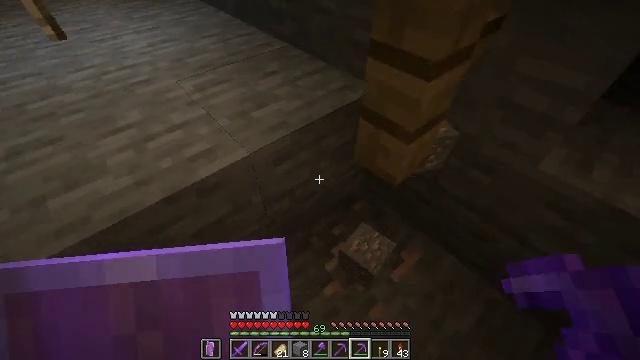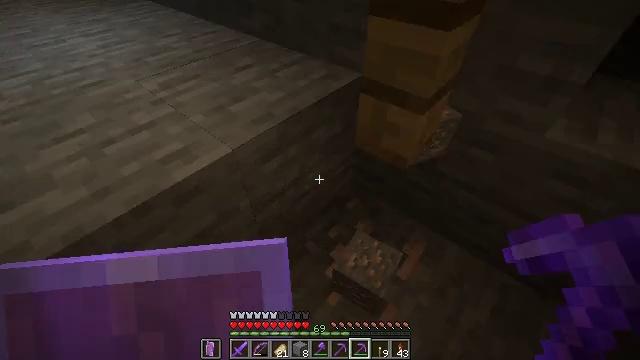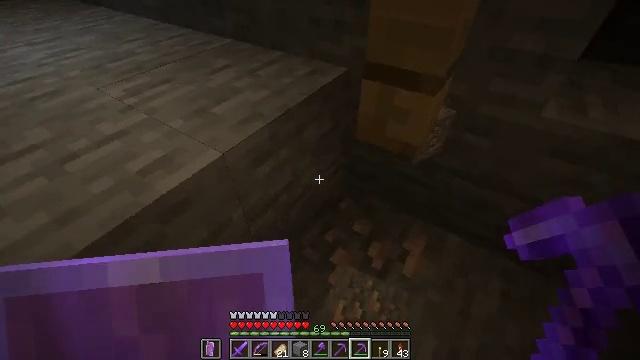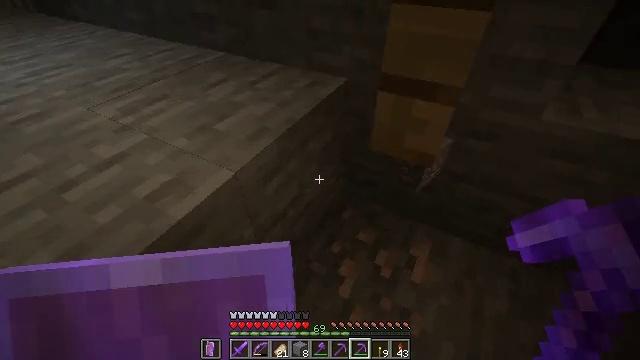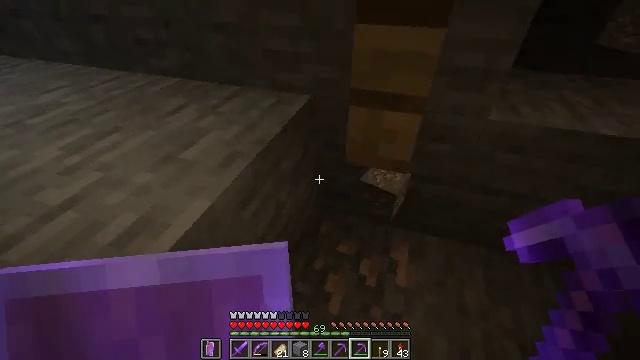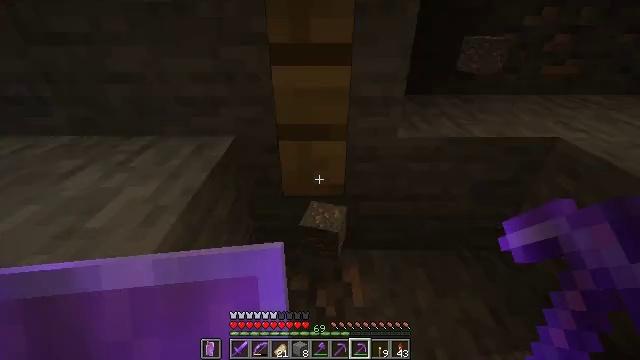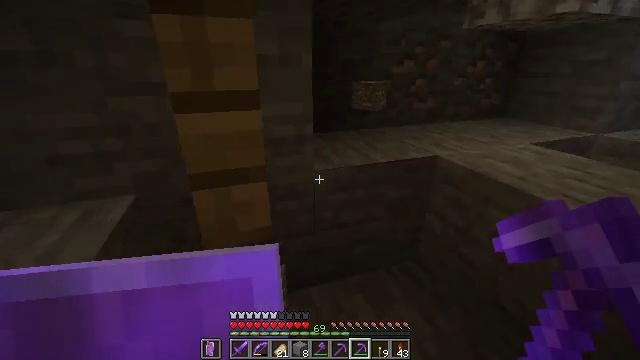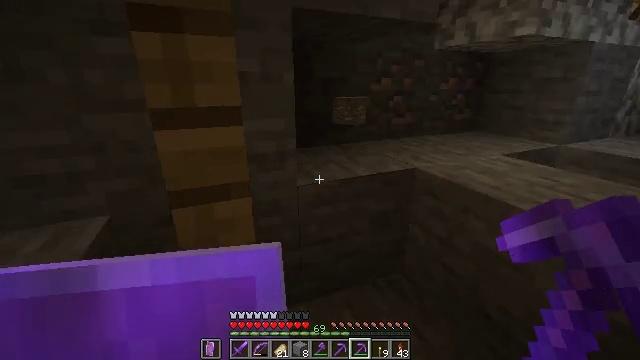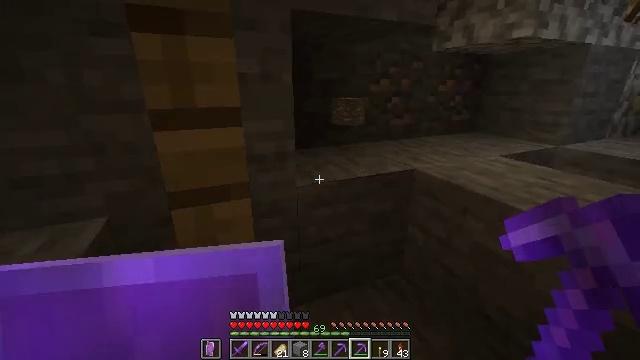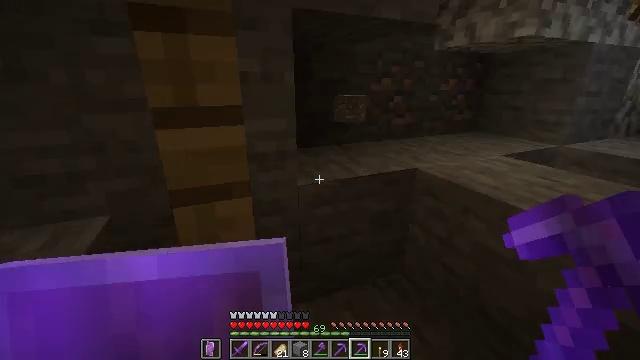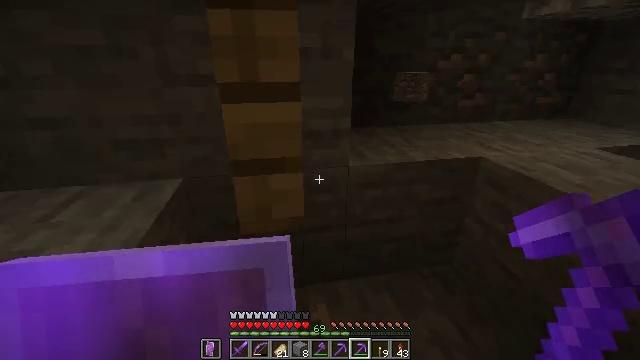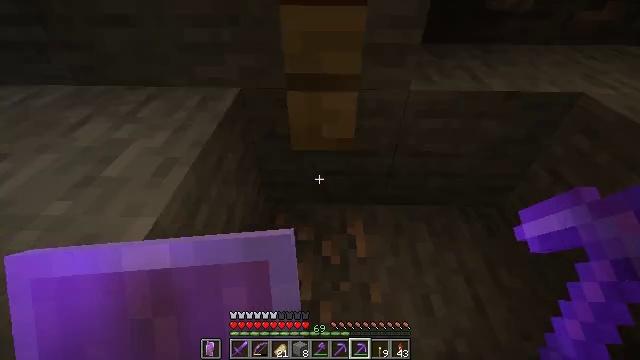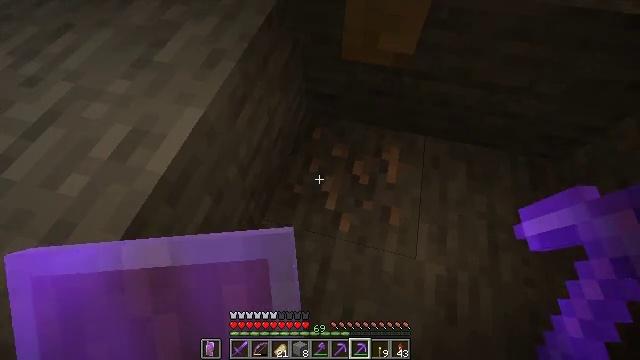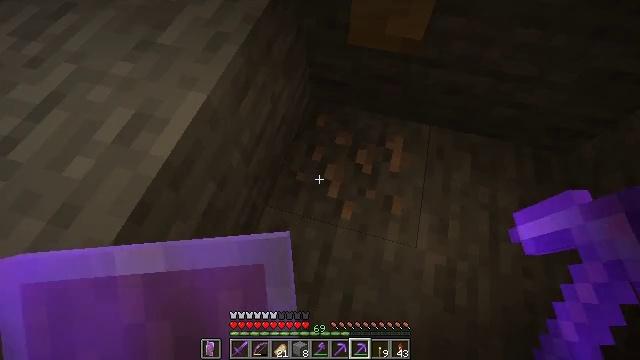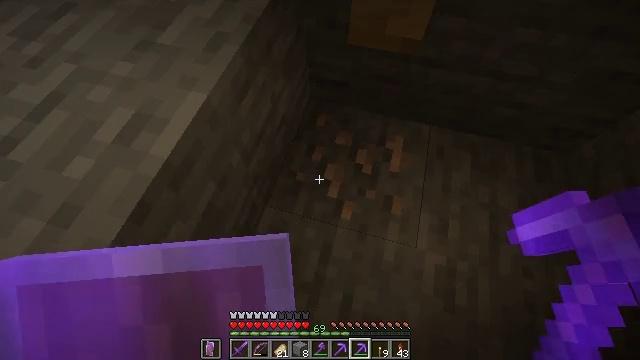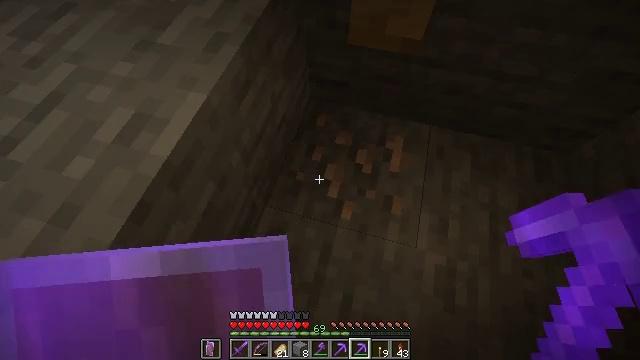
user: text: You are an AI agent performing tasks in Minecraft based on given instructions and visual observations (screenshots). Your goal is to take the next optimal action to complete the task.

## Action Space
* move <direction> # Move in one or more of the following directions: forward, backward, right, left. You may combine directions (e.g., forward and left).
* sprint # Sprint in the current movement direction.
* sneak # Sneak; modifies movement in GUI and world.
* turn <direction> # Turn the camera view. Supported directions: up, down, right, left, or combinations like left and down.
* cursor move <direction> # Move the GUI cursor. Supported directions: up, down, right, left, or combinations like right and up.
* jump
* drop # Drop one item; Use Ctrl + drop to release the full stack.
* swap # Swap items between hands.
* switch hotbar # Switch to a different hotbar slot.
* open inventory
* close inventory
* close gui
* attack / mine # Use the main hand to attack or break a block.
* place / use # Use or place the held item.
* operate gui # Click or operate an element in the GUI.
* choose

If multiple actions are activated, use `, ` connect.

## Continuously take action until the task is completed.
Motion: motion action
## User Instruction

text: Collect iron ore blocks.
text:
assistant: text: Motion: move forward and move left, turn right and up
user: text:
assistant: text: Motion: turn right and up
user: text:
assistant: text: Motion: turn right and up
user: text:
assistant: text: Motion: turn right and up
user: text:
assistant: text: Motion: turn right and up
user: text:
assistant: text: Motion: turn right and up
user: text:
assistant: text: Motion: turn right and up
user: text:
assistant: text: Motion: no_op
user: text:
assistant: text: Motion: no_op
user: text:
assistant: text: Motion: turn left and down
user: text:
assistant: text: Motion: turn left and down
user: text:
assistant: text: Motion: turn left and down
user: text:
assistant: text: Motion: turn left and down
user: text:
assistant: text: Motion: no_op
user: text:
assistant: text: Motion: no_op
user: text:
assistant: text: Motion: attack / mine
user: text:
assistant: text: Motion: attack / mine
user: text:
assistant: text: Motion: attack / mine
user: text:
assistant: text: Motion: attack / mine
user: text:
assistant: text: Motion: attack / mine
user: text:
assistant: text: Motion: attack / mine
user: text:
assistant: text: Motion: attack / mine
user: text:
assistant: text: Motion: attack / mine
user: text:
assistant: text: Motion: no_op
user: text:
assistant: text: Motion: no_op
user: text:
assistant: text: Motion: no_op
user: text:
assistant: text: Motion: no_op